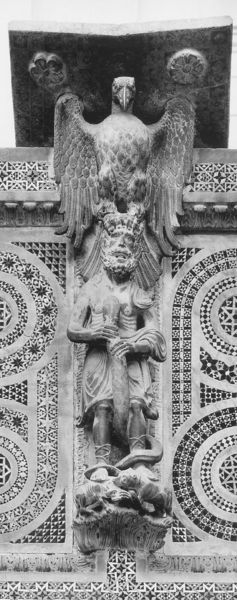
Titel: Kanzel im Dom von Salerno
Standort: Salerno, Dom (EU - I - Campanien)
Schlagwörter: adler, flügel, kopf, mann, vogel, schwarz, weiss, gebäude, muster, ornament, bart, wand, federn, sockel, stein, figur, haare, krone, kreis, rund, skulptur, statue, relief, schnabel, könig, foto, stern, fliesen, schwarzweiß, schwert, schlange, herrscher, mosaik, pult, rosette, tempel, evangelist, jüdisch, alder